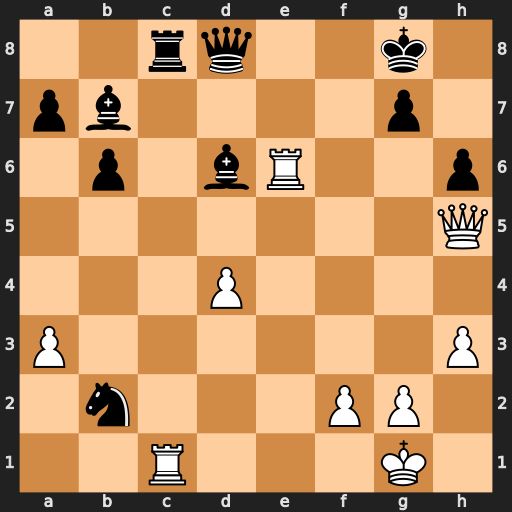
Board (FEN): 2rq2k1/pb4p1/1p1bR2p/7Q/3P4/P6P/1n3PP1/2R3K1
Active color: w
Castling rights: -
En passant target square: -
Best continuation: Rxc8 Qxc8 Re8+ Qxe8 Qxe8+